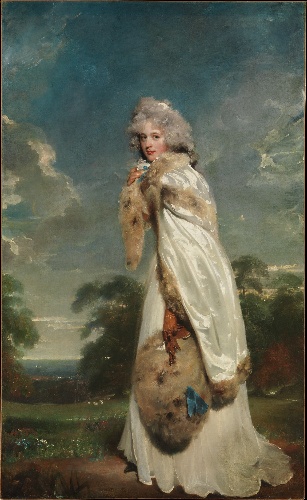
Title: Elizabeth Farren (born about 1759, died 1829), Later Countess of Derby
Artist: Sir Thomas Lawrence
Artist bio: British, Bristol 1769–1830 London
Date: 1790
Object type: Painting
Classification: Paintings
Medium: Oil on canvas
Dimensions: 94 in. × 57 1/2 in. (238.8 × 146.1 cm)
Department: European Paintings
Credit line: Bequest of Edward S. Harkness, 1940
Accession year: 1950
Repository: Metropolitan Museum of Art, New York, NY
Tags: Portraits|Women